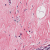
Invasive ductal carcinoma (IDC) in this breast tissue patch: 0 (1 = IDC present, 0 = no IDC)